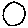
Label: circle